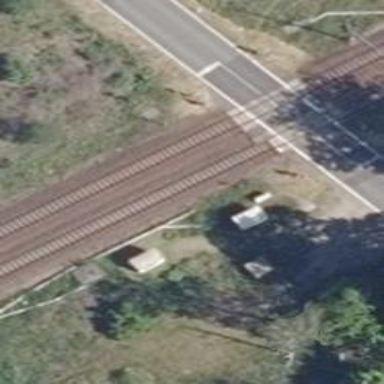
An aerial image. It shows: Railway signal.